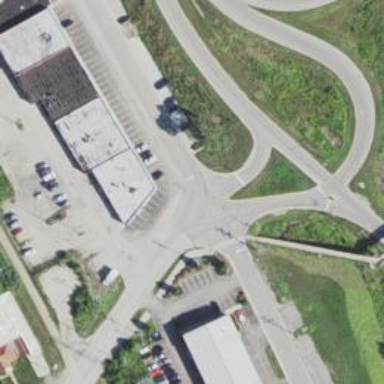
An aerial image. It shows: Asphalt path with crossing.